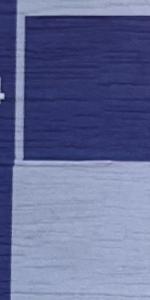
Label: Empty